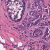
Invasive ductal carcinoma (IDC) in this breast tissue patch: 1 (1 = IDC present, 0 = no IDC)